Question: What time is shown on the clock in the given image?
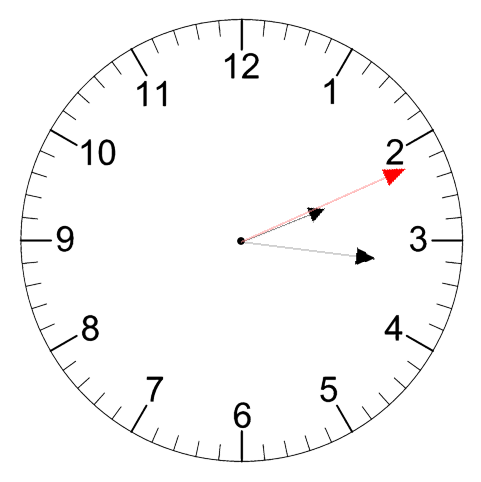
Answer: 02:16:11